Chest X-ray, PA view. Patient: 55 years old, sex M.
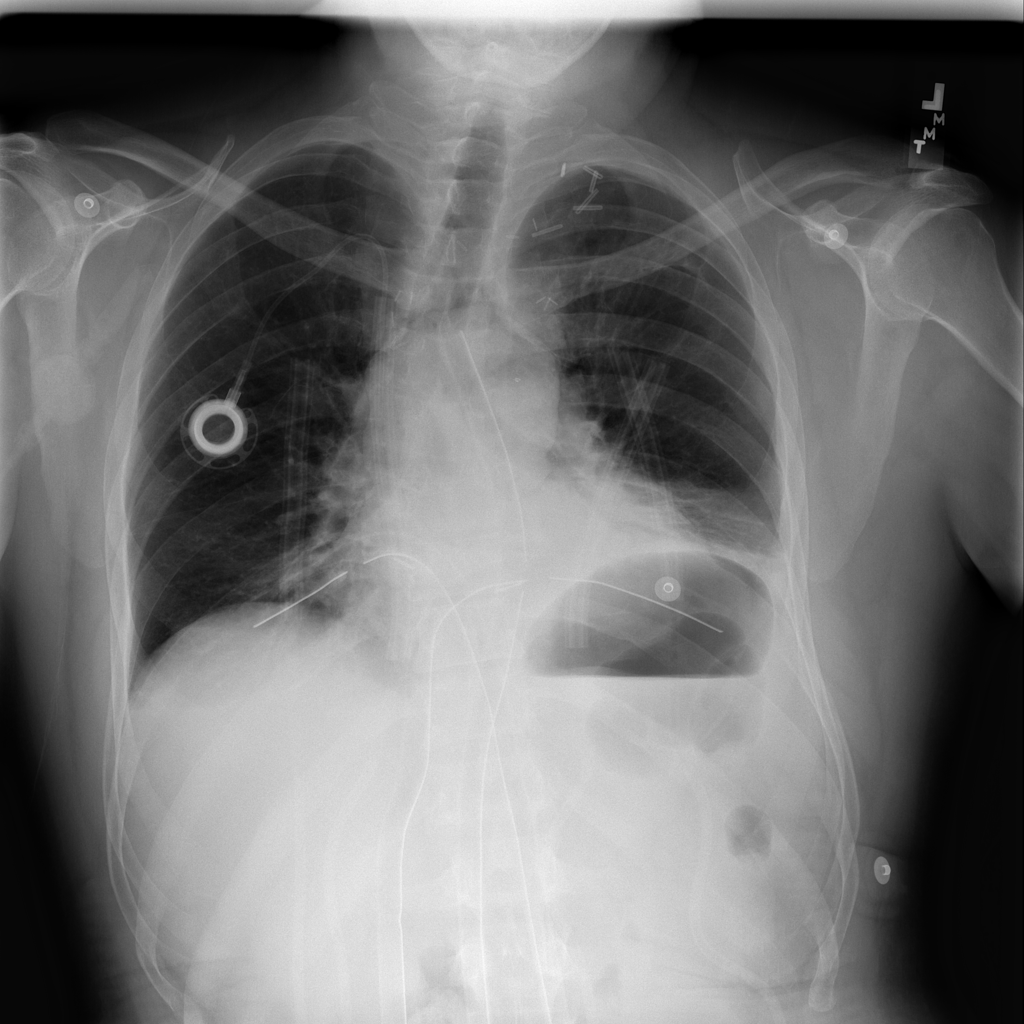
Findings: No Finding